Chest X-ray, PA view. Patient: 69 years old, sex M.
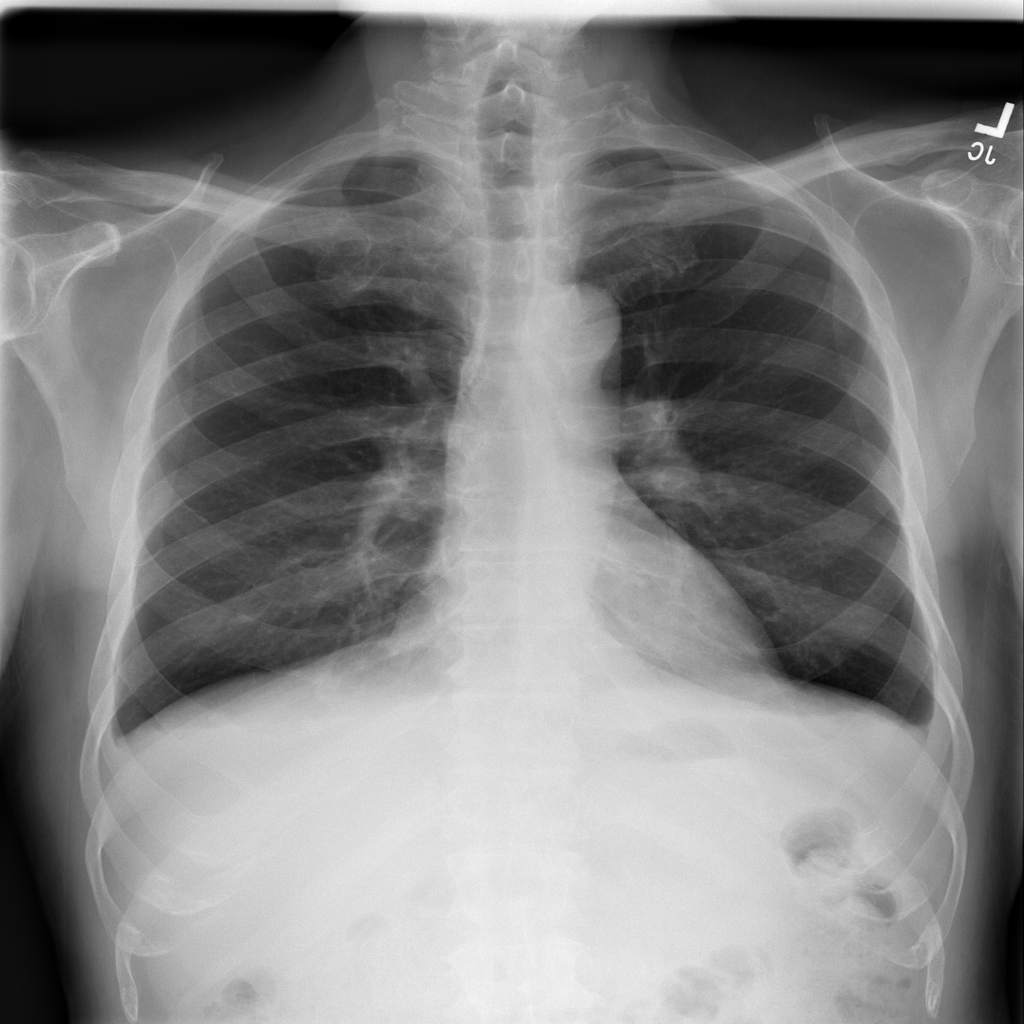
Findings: Effusion